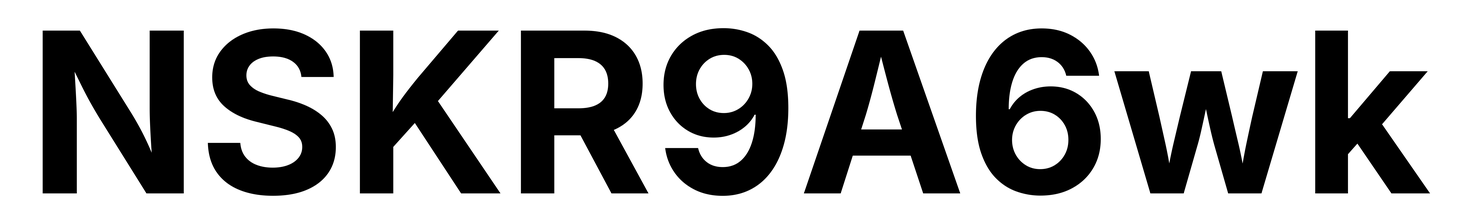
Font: Inter_Bold